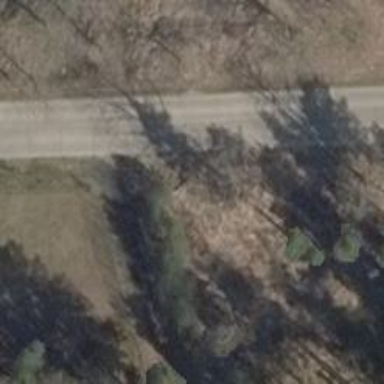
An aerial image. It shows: Emergency access point on the road.